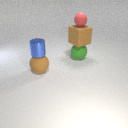
small red rubber sphere above large green rubber sphere